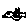
Label: bird